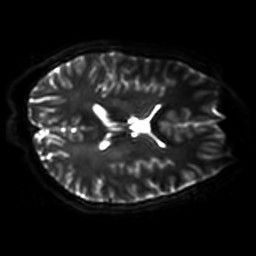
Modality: DWI
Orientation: axial
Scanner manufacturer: philips
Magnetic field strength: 7 T
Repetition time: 9.612 s
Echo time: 0.073 s